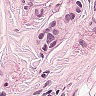
Metastatic tissue present: yes